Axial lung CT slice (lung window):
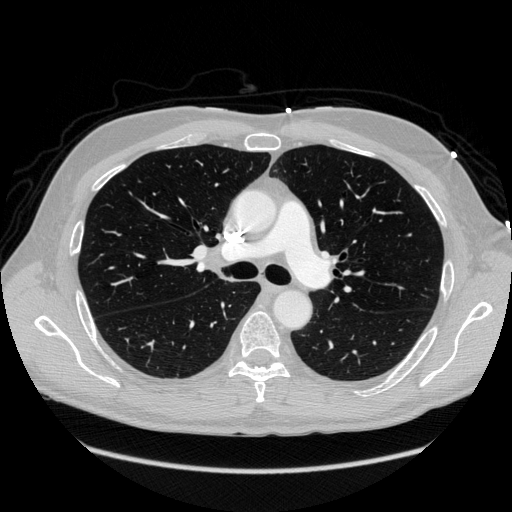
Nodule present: no